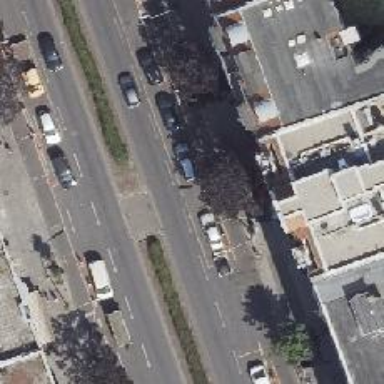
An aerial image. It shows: Parking lane barrier.